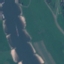
Land use / land cover: River